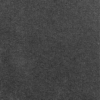
Label: dusty